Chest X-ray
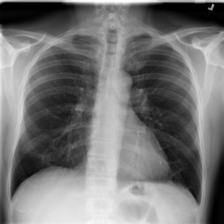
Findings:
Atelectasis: negative
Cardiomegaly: negative
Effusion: negative
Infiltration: negative
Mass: negative
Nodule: negative
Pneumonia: negative
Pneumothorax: negative
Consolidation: negative
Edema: negative
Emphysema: negative
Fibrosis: negative
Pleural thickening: negative
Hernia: negative